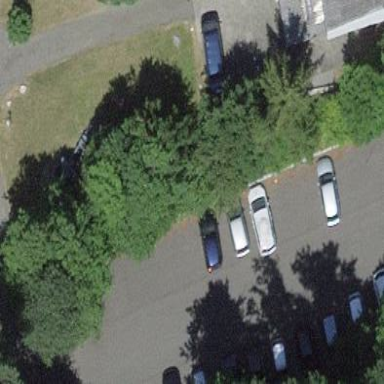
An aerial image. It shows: Parking area with surface.